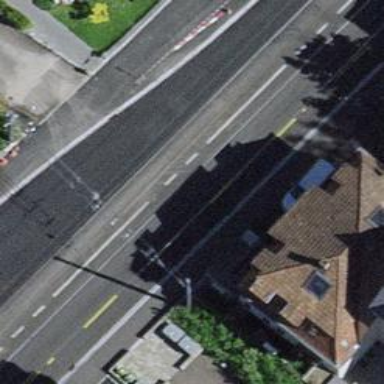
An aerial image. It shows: Tram level crossing on railway.